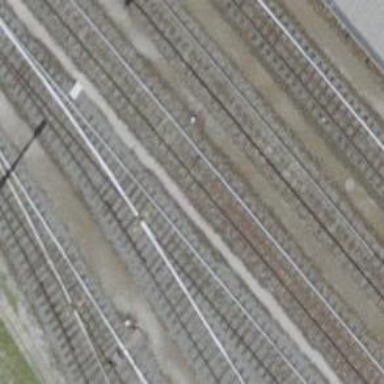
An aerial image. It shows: Railway yard.